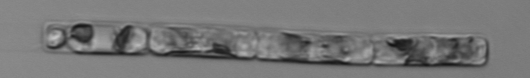
Label: Guinardia_delicatula_TAG_internal_parasite